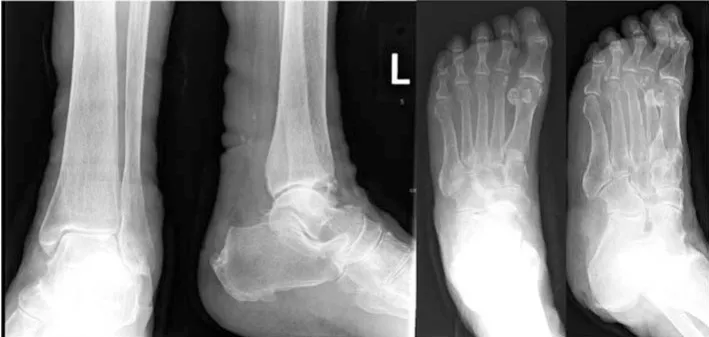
Radiographs of a patient who presented with multiple foot abscesses, showing osteopenic bones without erosive changes.
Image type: radiology (x_ray)